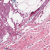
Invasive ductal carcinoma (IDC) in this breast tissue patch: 0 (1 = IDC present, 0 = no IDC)